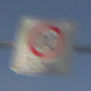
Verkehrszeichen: BeginnZone20
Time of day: SunriseSunset
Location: Outdoor (Suburban)
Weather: PartlyCloudy
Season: NotSpecified
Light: Natural